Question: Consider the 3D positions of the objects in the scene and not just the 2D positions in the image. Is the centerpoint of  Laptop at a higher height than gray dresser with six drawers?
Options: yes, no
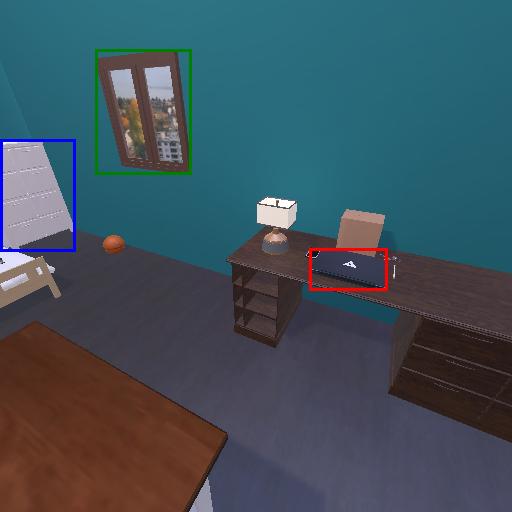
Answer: yes